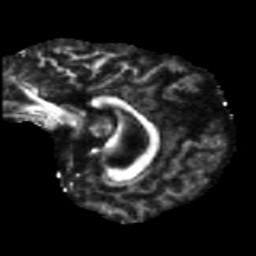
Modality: FA
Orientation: sagittal
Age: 68
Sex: female
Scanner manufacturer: siemens
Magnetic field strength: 3 T
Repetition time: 5.47 s
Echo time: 0.0854 s